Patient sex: M
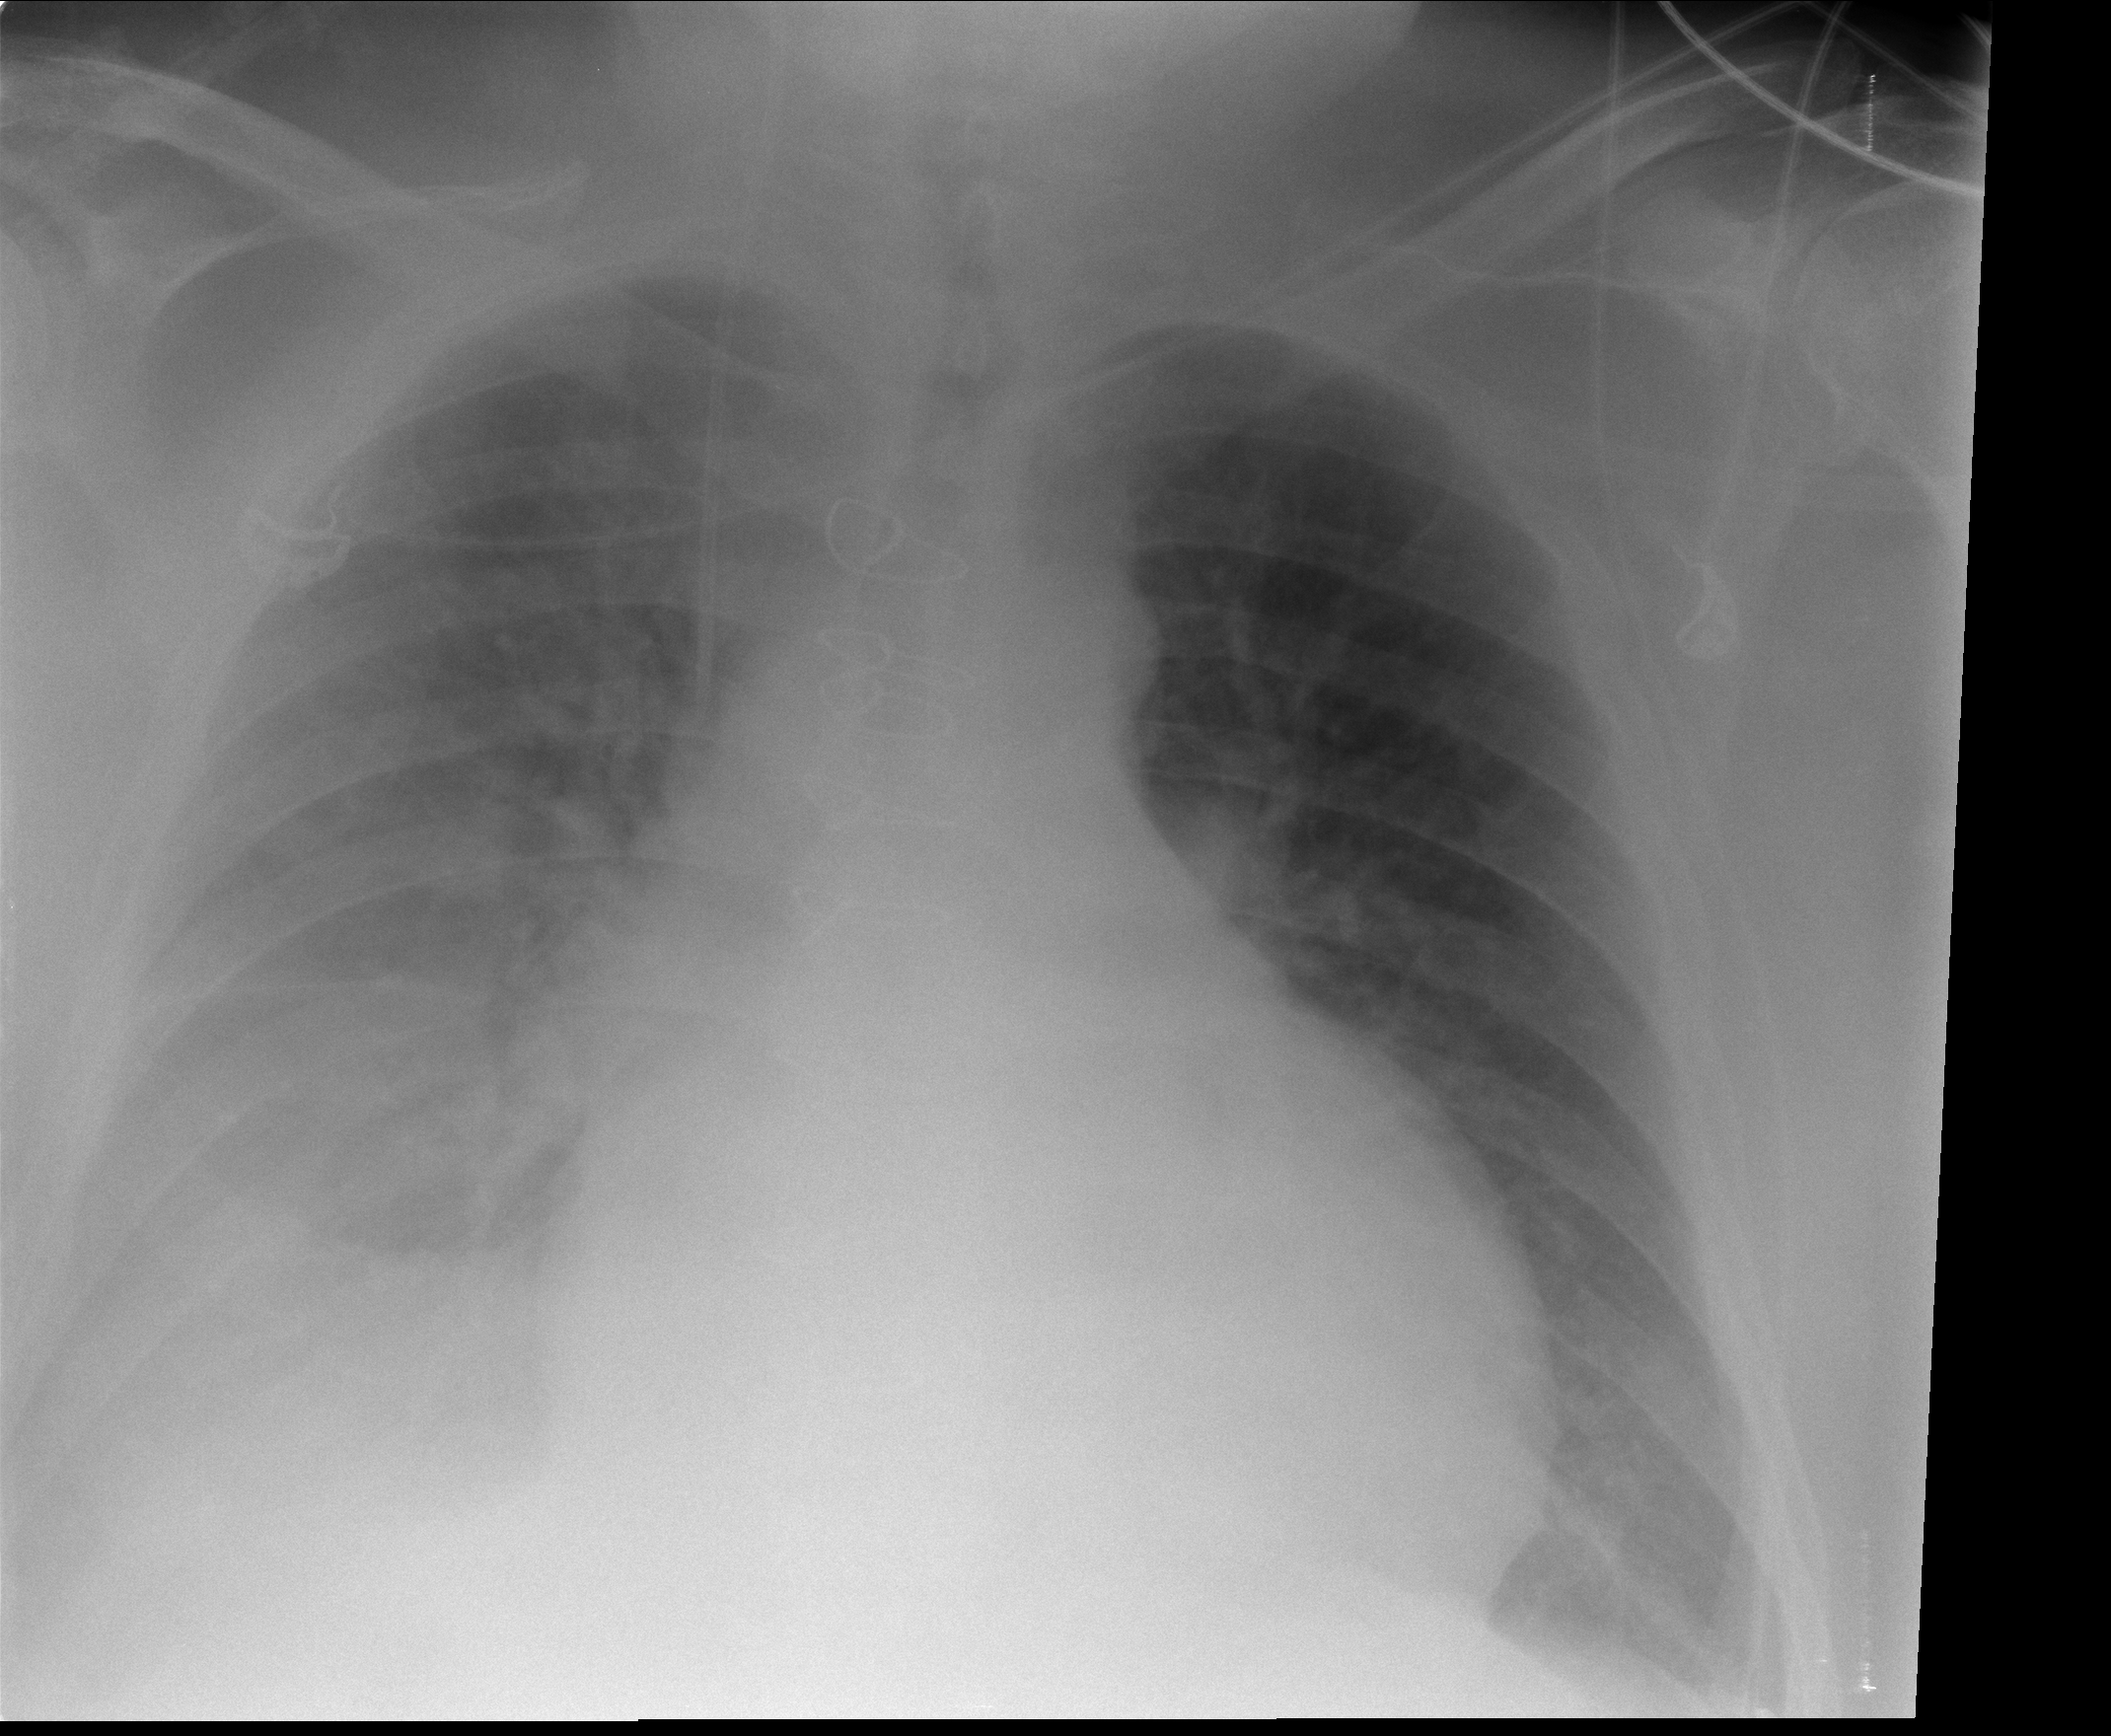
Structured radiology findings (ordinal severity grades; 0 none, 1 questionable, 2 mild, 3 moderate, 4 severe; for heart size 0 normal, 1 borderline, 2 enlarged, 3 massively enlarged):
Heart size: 2
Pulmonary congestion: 2
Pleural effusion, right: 3
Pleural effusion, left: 2
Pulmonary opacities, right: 0
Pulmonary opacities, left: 0
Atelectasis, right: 2
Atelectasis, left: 2